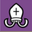
Piece: wB